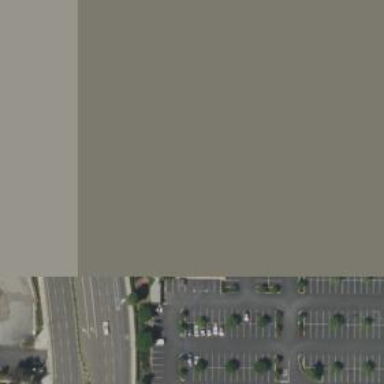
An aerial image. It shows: Parking space is available.